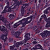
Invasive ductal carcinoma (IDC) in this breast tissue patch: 1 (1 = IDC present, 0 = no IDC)